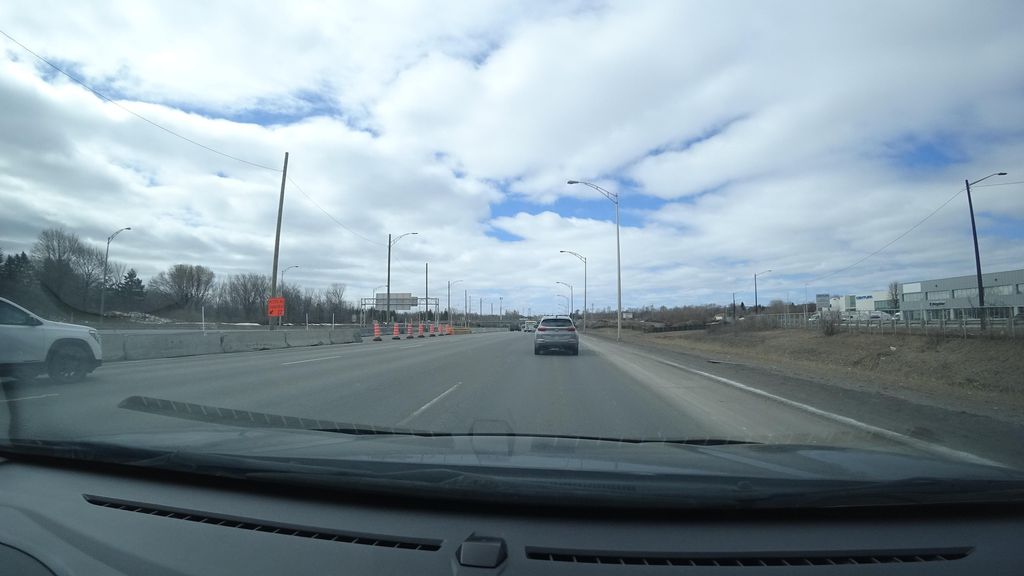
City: quebec_city